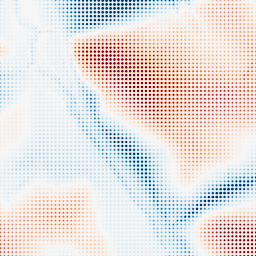
Category: classical
Decomposition family: gaussian_anisotropic
Decomposition parameters: sigma_x: 10
sigma_y: 50
Upsampling method: sinc_hamming
Upsampling parameters: scale: 8
kernel_size: 4
Upsampling scale: 8